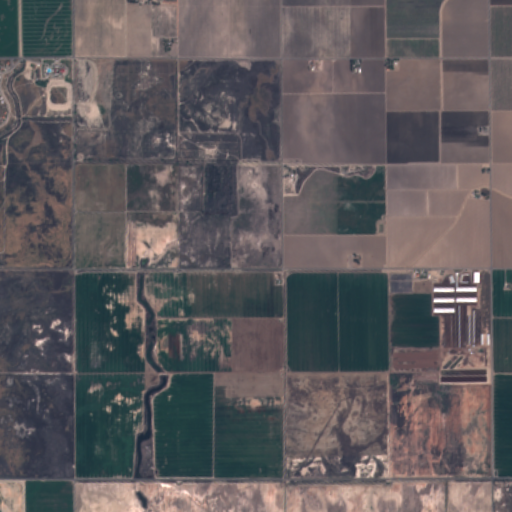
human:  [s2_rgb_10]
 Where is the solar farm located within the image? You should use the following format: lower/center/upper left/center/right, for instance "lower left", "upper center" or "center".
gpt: The solar farm is located in the center right of the image.
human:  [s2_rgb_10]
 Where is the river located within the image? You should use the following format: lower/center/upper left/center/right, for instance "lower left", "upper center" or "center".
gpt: The river is located in the upper left of the image.
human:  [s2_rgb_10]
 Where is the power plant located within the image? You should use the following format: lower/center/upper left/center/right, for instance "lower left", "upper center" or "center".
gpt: There is no power plant in the image.